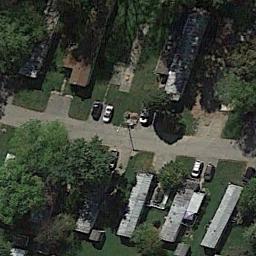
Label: mobile_home_park